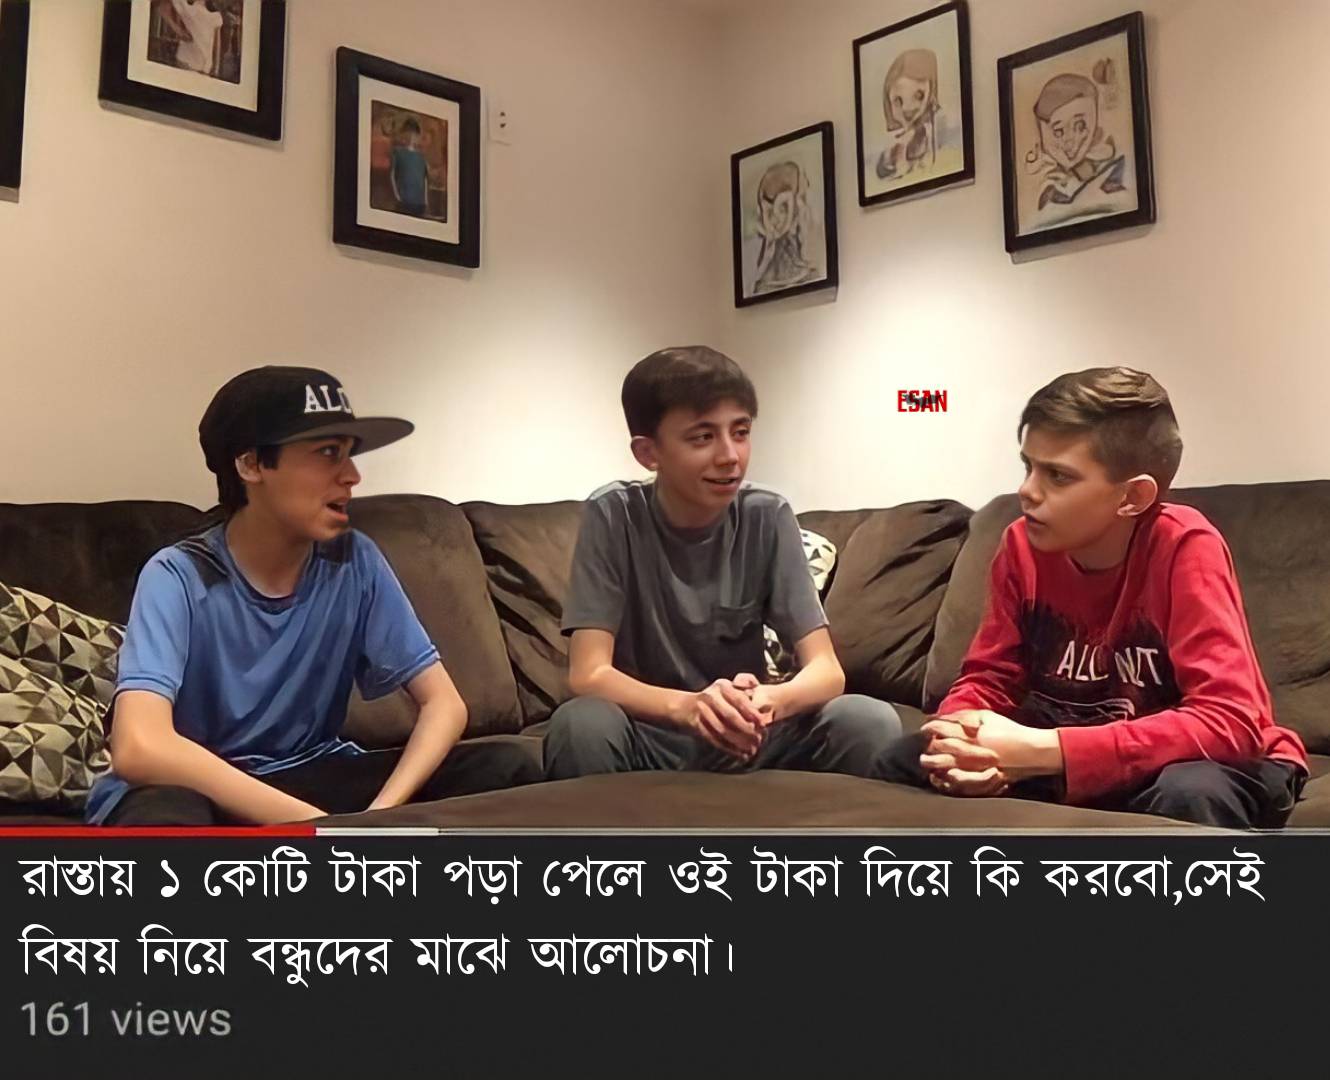
Caption: রাস্তায় ১ কোটি টাকা পড়া পেলে ওঁই টাকা দিয়ে কি করবো , সেই বিষয় নিয়ে বন্ধুদের মাঝে আলোচনা ।
Label: non-hate